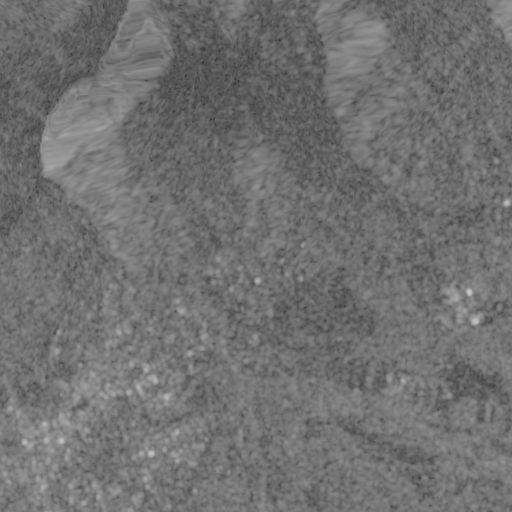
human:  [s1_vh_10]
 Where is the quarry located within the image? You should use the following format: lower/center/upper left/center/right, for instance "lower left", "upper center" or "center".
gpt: The quarry is located in the upper left of the image.
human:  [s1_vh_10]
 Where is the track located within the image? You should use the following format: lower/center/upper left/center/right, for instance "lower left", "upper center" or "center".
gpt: The track is located in the lower left of the image.
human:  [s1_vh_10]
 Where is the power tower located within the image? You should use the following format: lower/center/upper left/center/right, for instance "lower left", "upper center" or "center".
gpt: There is no power tower in the image.

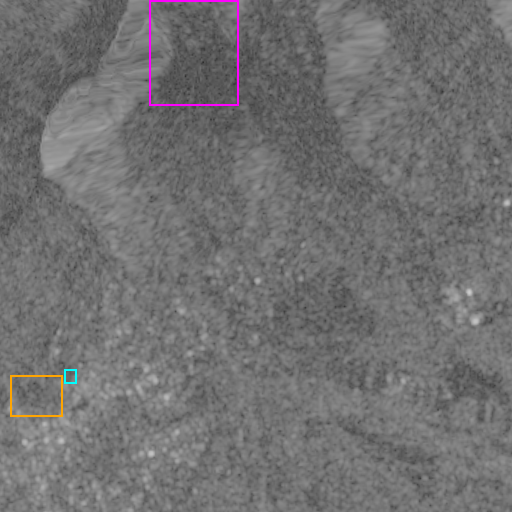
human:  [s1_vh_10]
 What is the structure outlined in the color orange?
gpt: The structure outlined in orange is a park.
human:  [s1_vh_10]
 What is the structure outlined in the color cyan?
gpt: The structure outlined in cyan is a parking lot.
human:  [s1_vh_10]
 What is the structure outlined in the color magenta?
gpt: The structure outlined in magenta is a quarry.
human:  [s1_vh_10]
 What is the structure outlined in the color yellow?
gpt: There is no yellow outline.